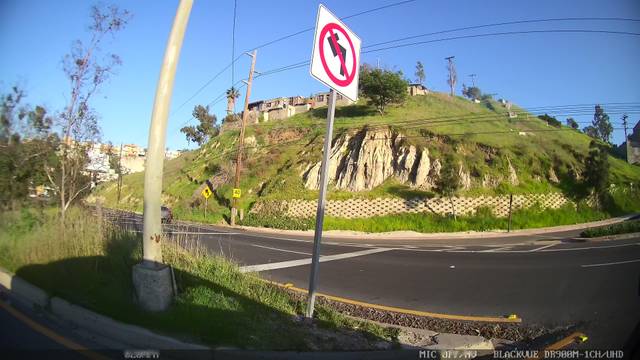
Region: Mexico
Coordinates: 32.511, -117.032